Question: I'm trying to seed an admin role in MVC5 using Entity Framework and it seems that we're no longer using WebSecurity and SimpleRoleProvider.
I found a great post titled: <URL>.
I read through this and tried implementing it but I'm having trouble in two spots. In the example provided they only show how to add a username, while the site requires an and to register.

'''
protected override void Seed(PhotoAlbum.Models.UsersContext context)
{
seedUserAccounts();
}
private void seedUserAccounts()
{
WebSecurity.InitializeDatabaseConnection("UsersContext", "UserProfile", "UserId", "UserName", autoCreateTables: true);
SimpleRoleProvider roles = (SimpleRoleProvider)Roles.Provider;
if (!roles.RoleExists("admin"))
{
roles.CreateRole("admin");
}
SimpleMembershipProvider membership = (SimpleMembershipProvider)Membership.Provider;
if (membership.GetUser("account", false) == null)
{
membership.CreateUserAndAccount("account", "pass");
}
if (!roles.IsUserInRole("account", "admin"))
{
roles.AddUsersToRoles(new[] { "account" }, new[] { "admin" });
}
}
'''
## My question:
I'd like to know how to alter the method below to allow for an email address and password.
'''
protected override void Seed(BlogEngine.Models.ApplicationDbContext context)
{
if (!context.Roles.Any(r => r.Name == "Admin"))
{
var store = new RoleStore<IdentityRole>(context);
var manager = new RoleManager<IdentityRole>(store);
var role = new IdentityRole { Name = "Admin" };
manager.Create(role);
}
if (!context.Users.Any(u => u.UserName == "myUsername"))
{
var store = new UserStore<ApplicationUser>(context);
var manager = new UserManager<ApplicationUser>(store);
var user = new ApplicationUser { UserName = "myUsername" };
manager.Create(user, "ChangeItAsap!");
manager.AddToRole(user.Id, "Admin");
}
}
'''
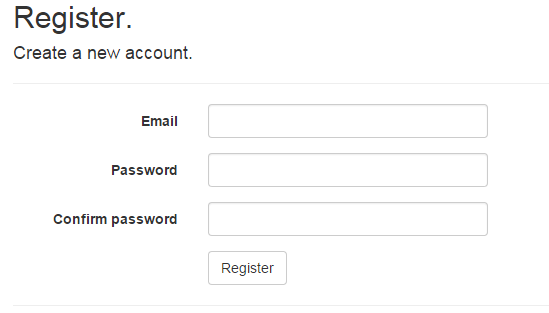
Answer: As Steve Greene said above, I was pretty much there already... I did make a few changes. Here's my final solution:
'''
// makes an admin role if one doesn't exist
if (!context.Roles.Any(r => r.Name == "Admin"))
{
var store = new RoleStore<IdentityRole>(context);
var manager = new RoleManager<IdentityRole>(store);
var role = new IdentityRole { Name = "Admin" };
manager.Create(role);
}
// if user doesn't exist, create one and add it to the admin role
if (!context.Users.Any(u => u.UserName == "admin"))
{
var store = new UserStore<ApplicationUser>(context);
var manager = new UserManager<ApplicationUser>(store);
var user = new ApplicationUser { UserName = "me@me.com", Email = me@me.com" };
manager.Create(user, "password");
manager.AddToRole(user.Id, "Admin");
}
'''